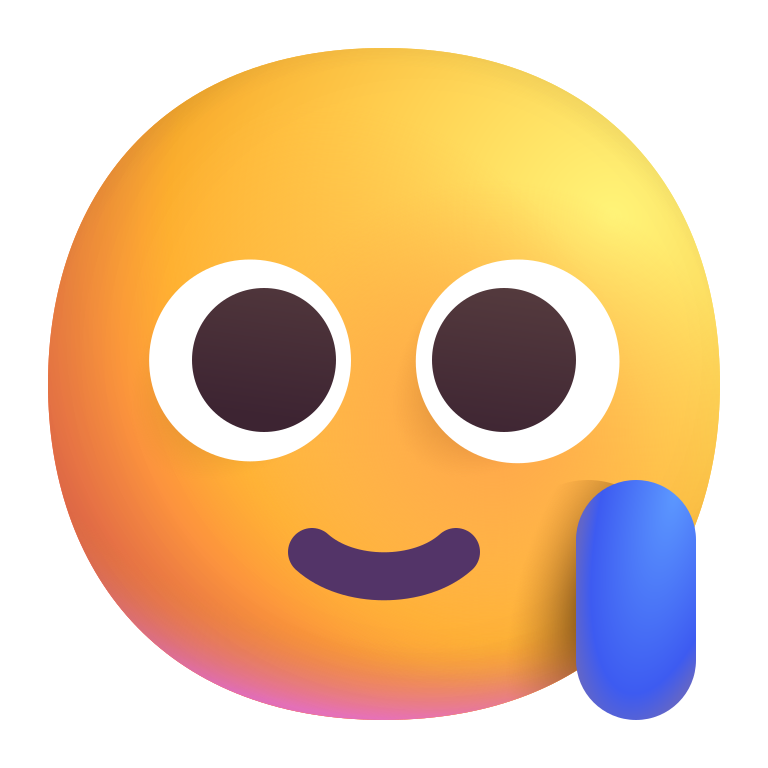
smiling face with tear color